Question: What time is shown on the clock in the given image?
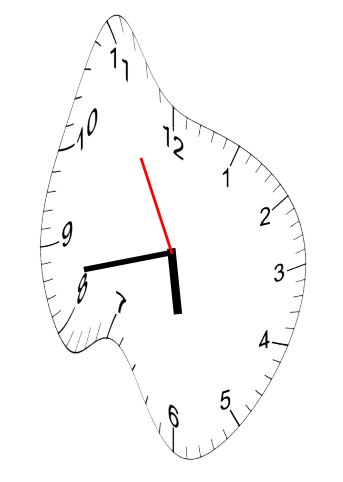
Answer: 05:42:55